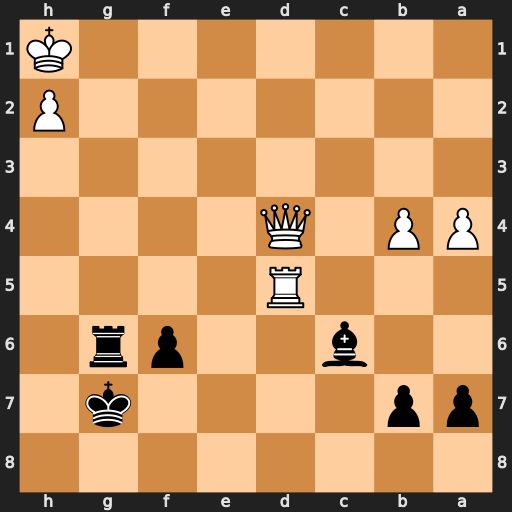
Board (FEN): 8/pp4k1/2b2pr1/3R4/PP1Q4/8/7P/7K
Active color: b
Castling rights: -
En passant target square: -
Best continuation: Rg5 h4 Rxd5 Qxd5 Bxd5+